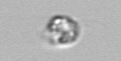
Label: Amoeba